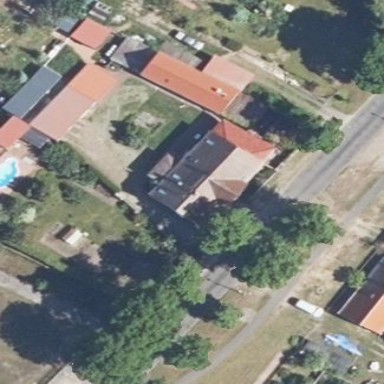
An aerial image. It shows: Detached house with gabled roof. The roof is covered with red roof tiles while the building is painted white.